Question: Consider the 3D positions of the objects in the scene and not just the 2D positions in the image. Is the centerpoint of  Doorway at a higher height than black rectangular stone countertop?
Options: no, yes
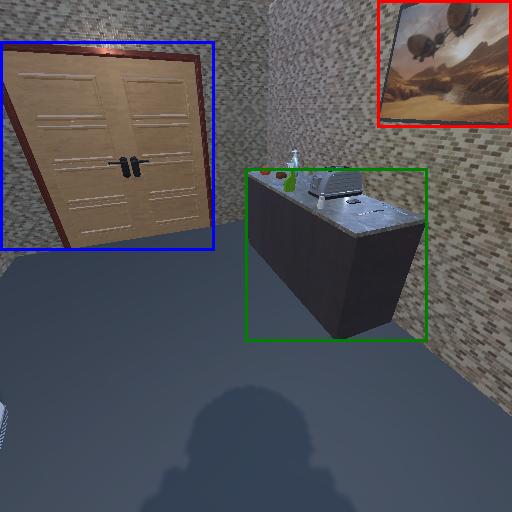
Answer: no